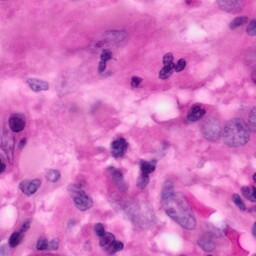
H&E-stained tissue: Pancreatic